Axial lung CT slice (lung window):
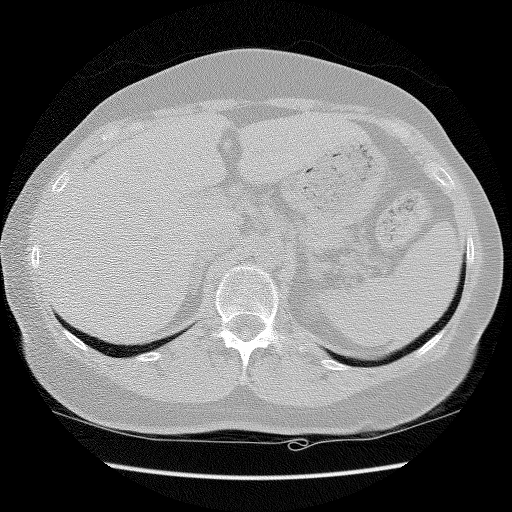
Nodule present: no